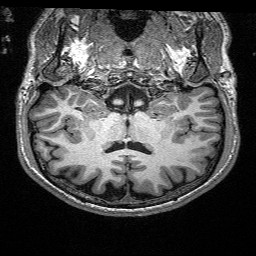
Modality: T1w
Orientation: sagittal
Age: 29
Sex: male
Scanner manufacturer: siemens
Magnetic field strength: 3 T
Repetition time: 2.4 s
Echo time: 0.03 s